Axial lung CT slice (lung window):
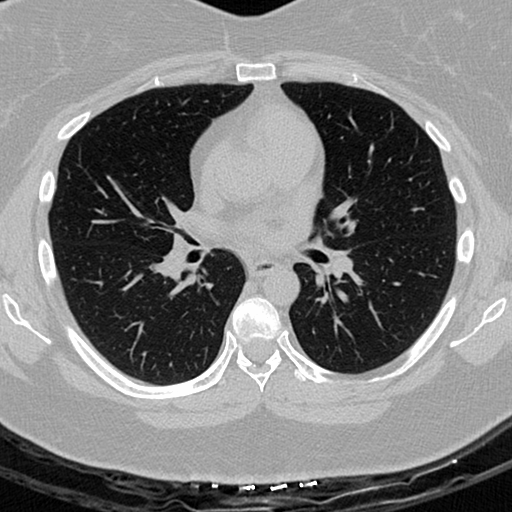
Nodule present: no